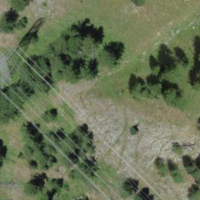
EUNIS habitat code: 43
Species observed at this site:
Lophophanes cristatus